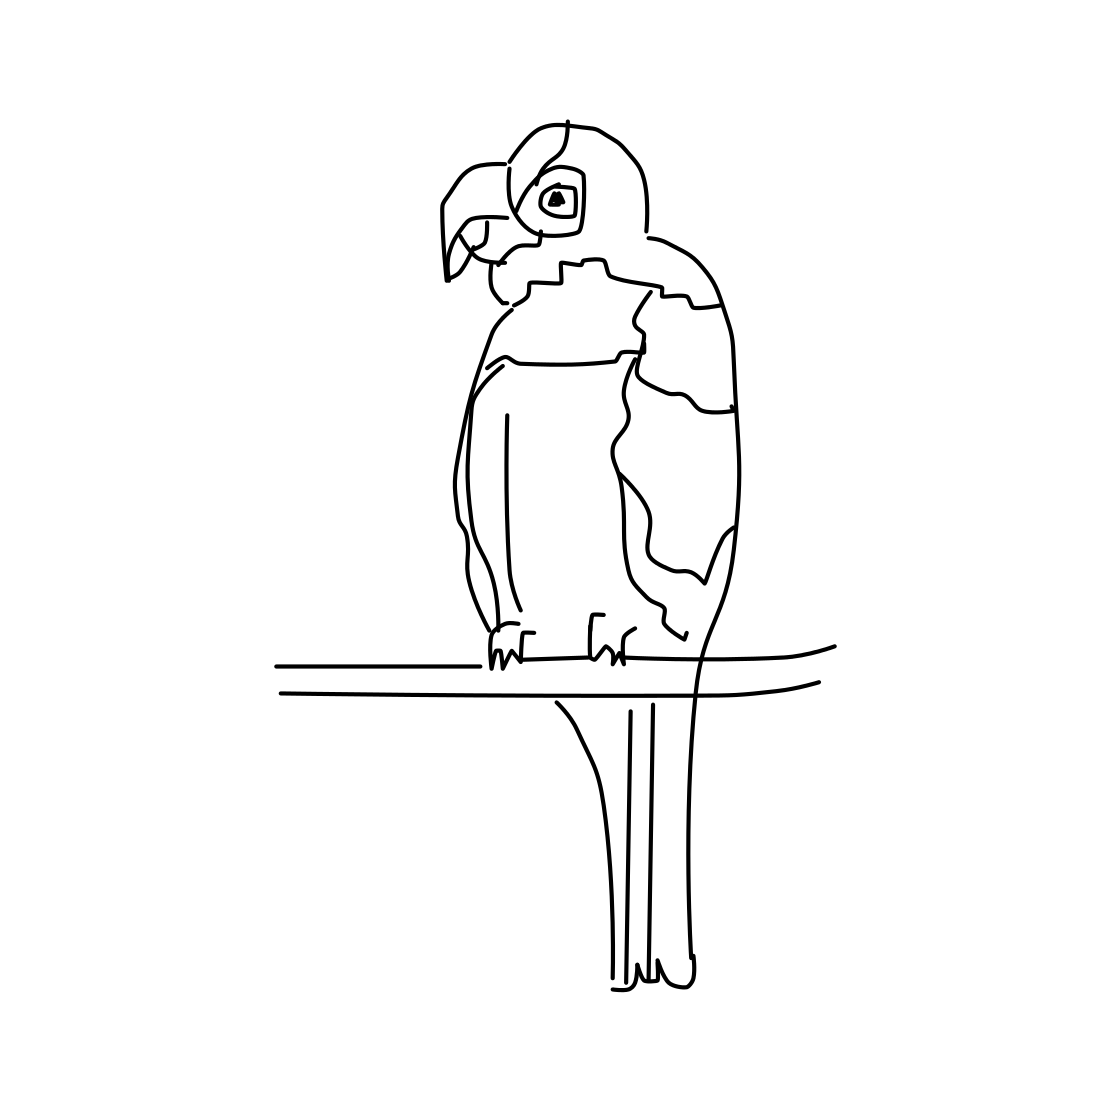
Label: parrot